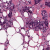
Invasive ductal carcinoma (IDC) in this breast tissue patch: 1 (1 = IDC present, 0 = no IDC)